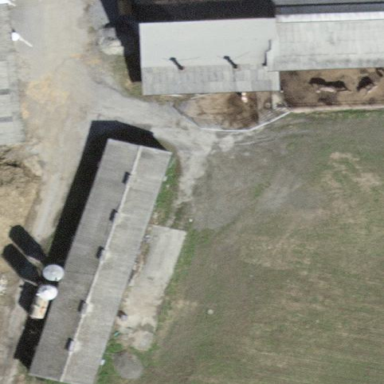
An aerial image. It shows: Farmyard area.